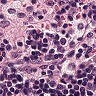
Metastatic tissue present: no